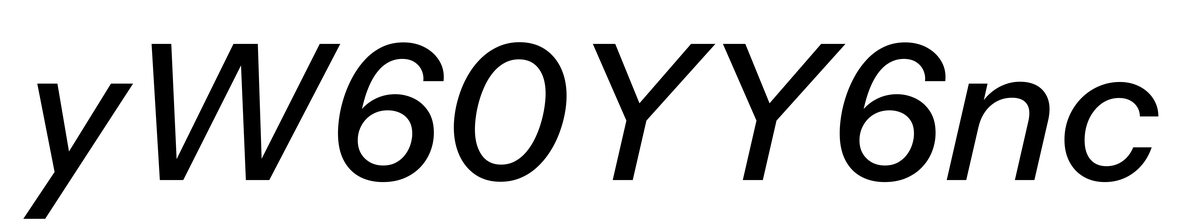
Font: InstrumentSans-Italic_Medium_Italic